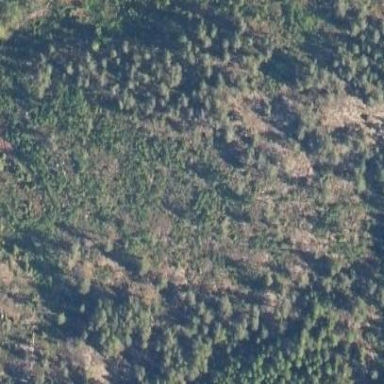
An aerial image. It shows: Clearcut man-made area surrounded by scrub vegetation.